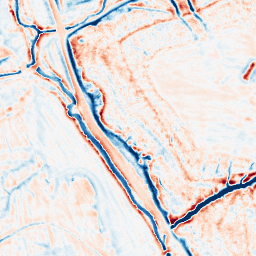
Category: edge_preserving
Decomposition family: bilateral
Decomposition parameters: d: 15
sigma_color: 100
sigma_space: 50
Upsampling method: bspline
Upsampling parameters: scale: 2
Upsampling scale: 2